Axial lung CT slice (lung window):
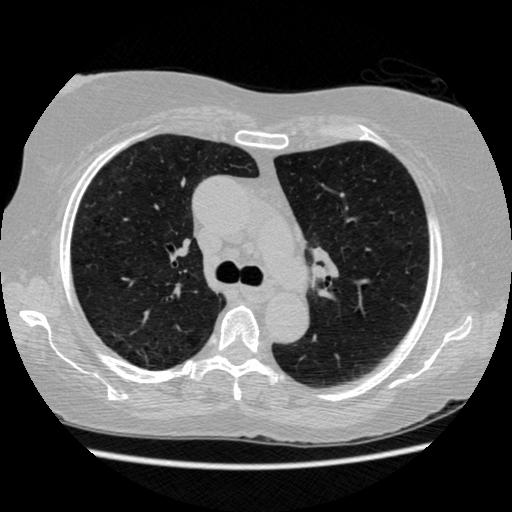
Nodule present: no